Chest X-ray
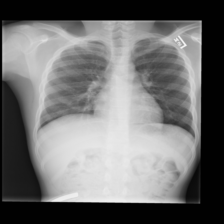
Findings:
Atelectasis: negative
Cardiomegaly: negative
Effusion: negative
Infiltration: negative
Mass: negative
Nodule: negative
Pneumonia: negative
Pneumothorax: negative
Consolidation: negative
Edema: negative
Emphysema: negative
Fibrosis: negative
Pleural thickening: negative
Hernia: negative